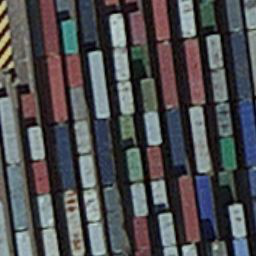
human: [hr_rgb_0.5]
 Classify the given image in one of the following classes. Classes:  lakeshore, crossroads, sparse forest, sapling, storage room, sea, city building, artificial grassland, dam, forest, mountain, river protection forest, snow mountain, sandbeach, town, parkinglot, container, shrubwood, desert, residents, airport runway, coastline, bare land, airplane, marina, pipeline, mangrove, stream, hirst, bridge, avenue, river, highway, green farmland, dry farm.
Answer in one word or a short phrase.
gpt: container